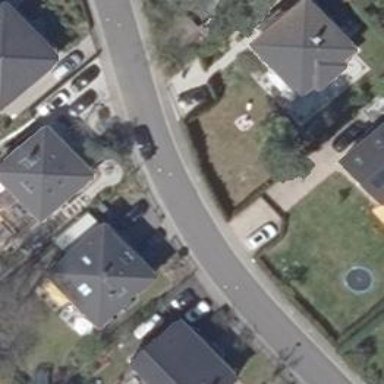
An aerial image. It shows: Smooth asphalt road in residential area.